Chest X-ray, PA view. Patient: 52 years old, sex F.
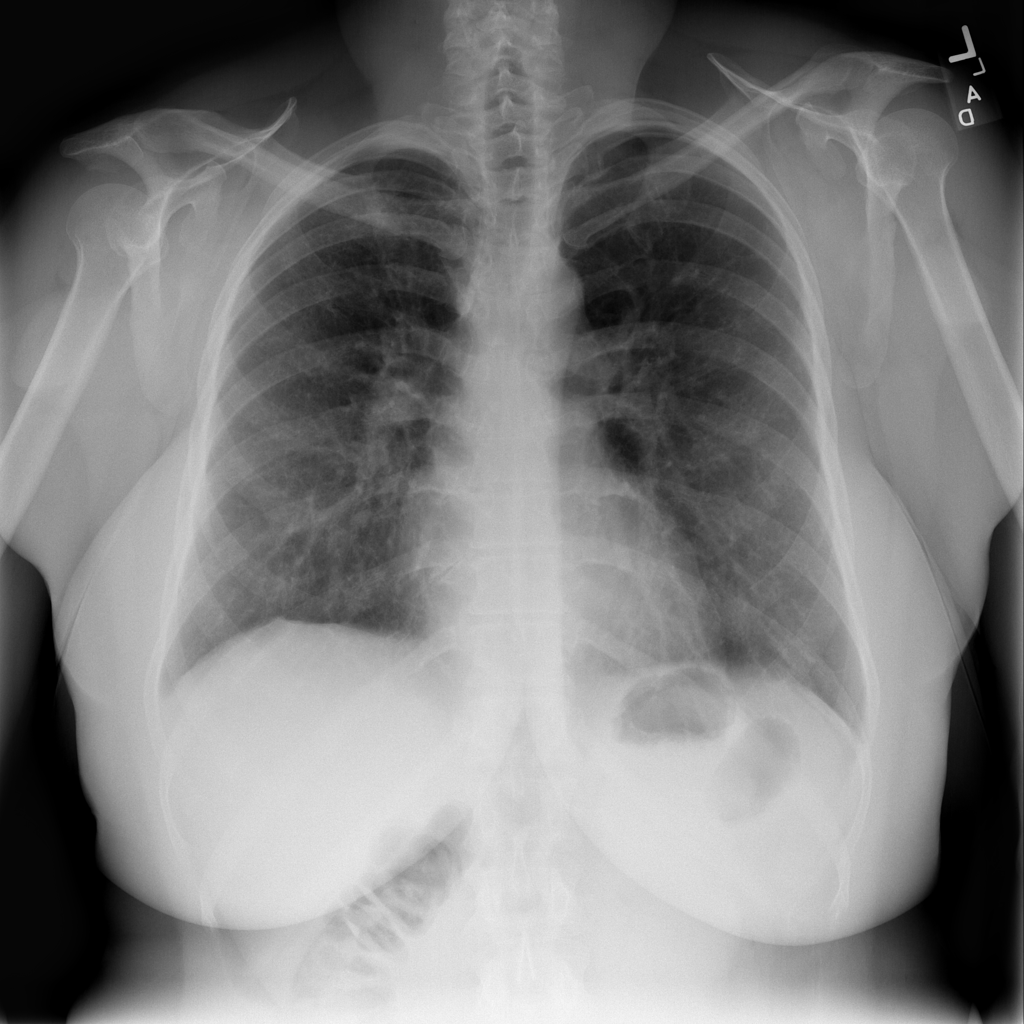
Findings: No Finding